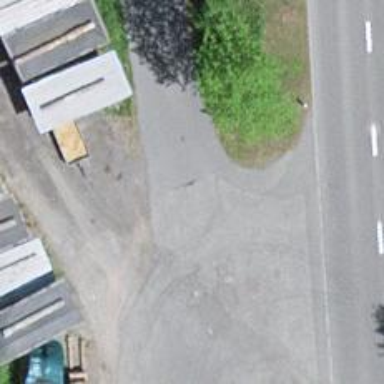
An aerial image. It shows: Asphalt road in residential area.